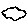
Label: cloud